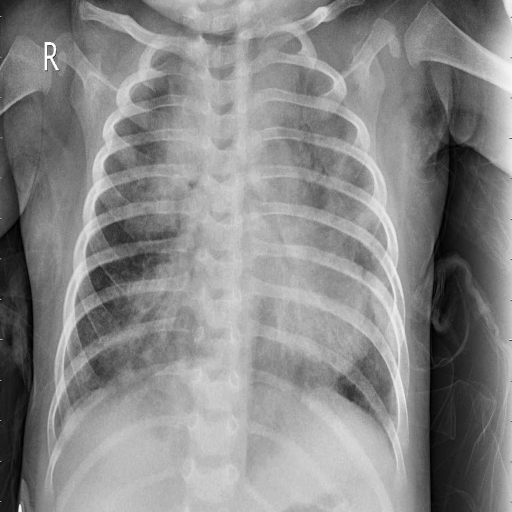
Finding: PNEUMONIA